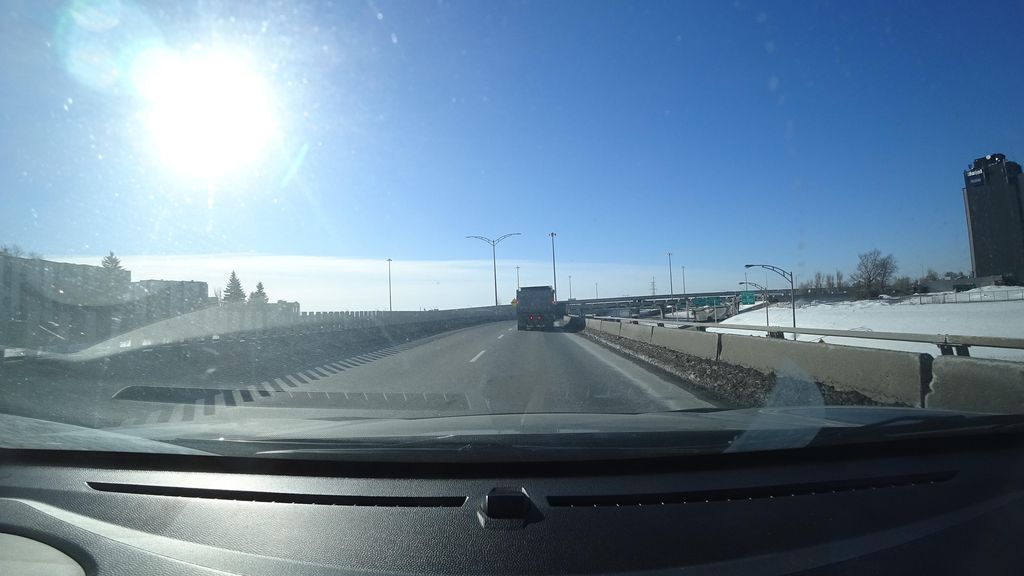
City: quebec_city